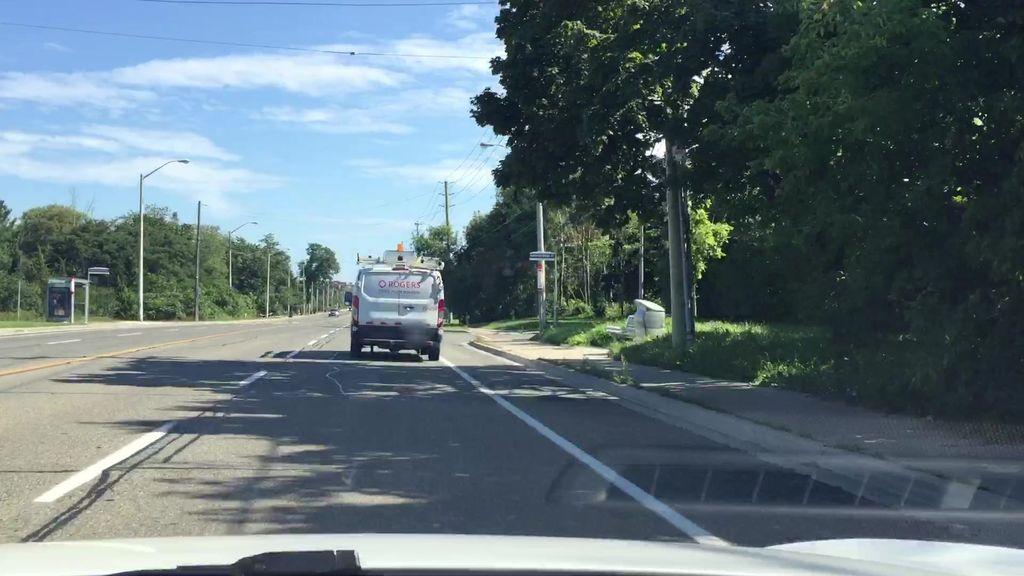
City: toronto